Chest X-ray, AP view. Patient: 61 years old, sex M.
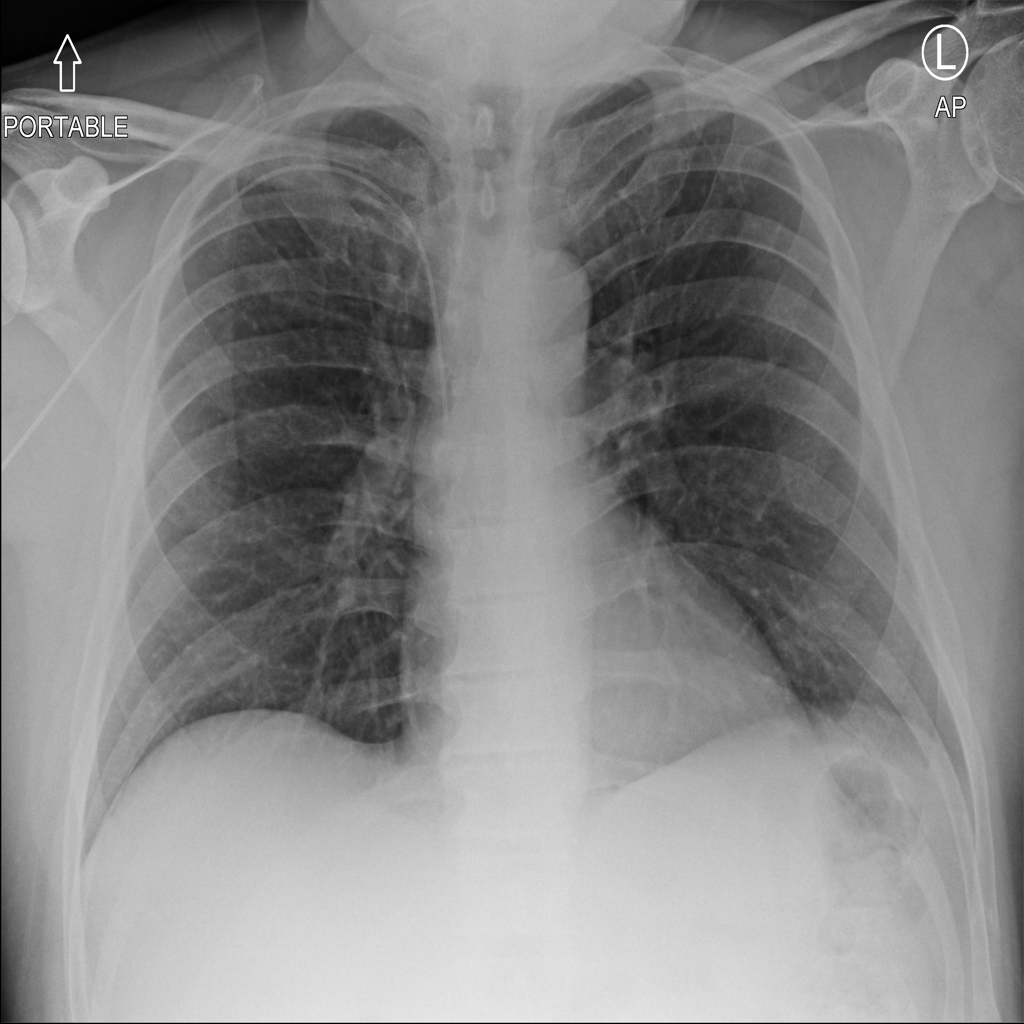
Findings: No Finding